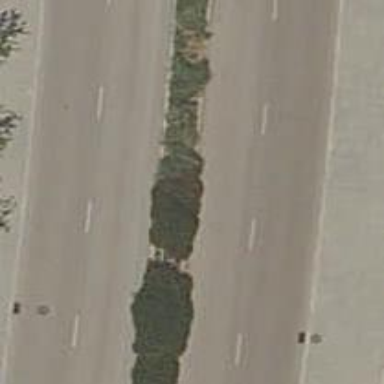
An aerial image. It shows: Hedge acting as barrier.